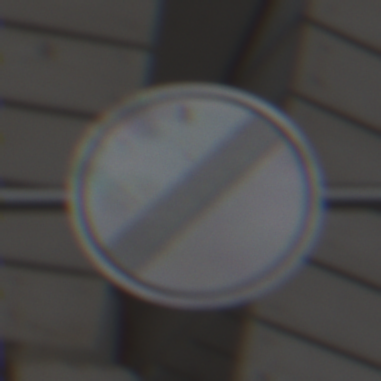
Verkehrszeichen: EndeSaemtlicherBegrenzungen
Umgebung: Roofed, Urban
Tageszeit: MorningAfternoon
Wetter: PartlyCloudy
Licht: Natural
Jahreszeit: NotSpecified
Kontrast: MediumContrast